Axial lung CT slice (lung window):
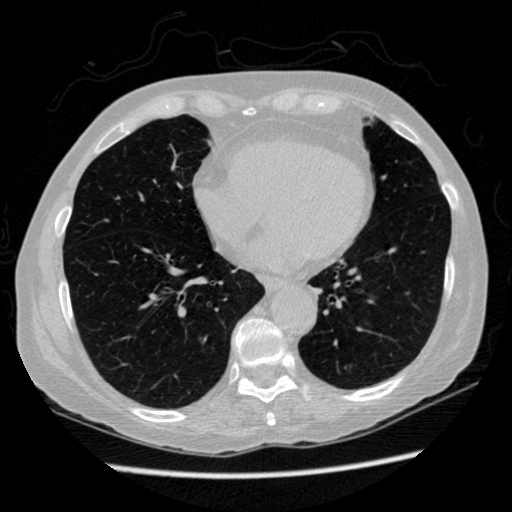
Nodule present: no